You are looking at raw rotor-rig vibration samples arranged as a grayscale image. Classify the rotor condition as one of: normal, misalignment, unbalance, looseness.
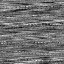
Answer: unbalance